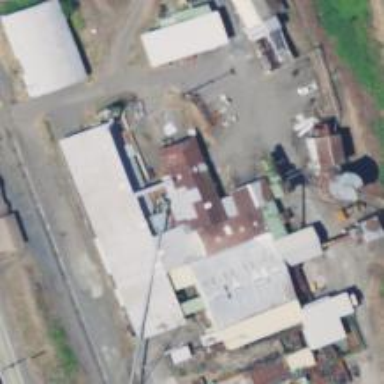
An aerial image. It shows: Sawmill craft.